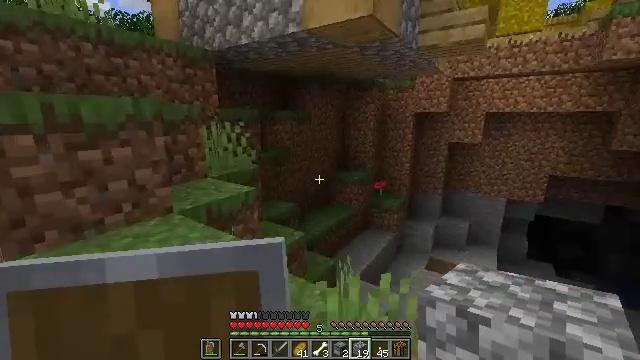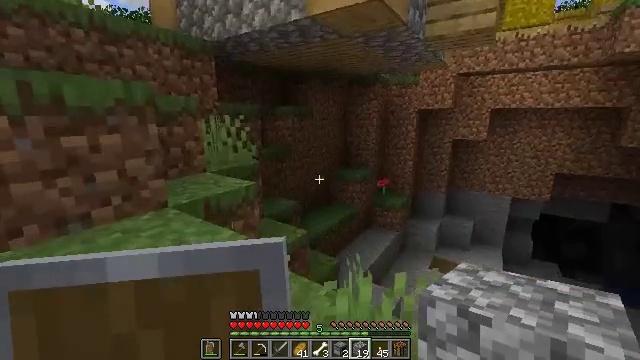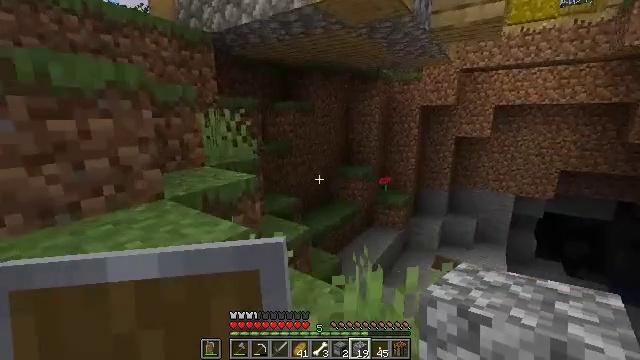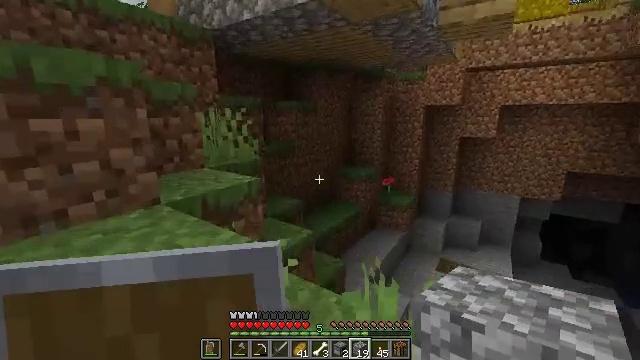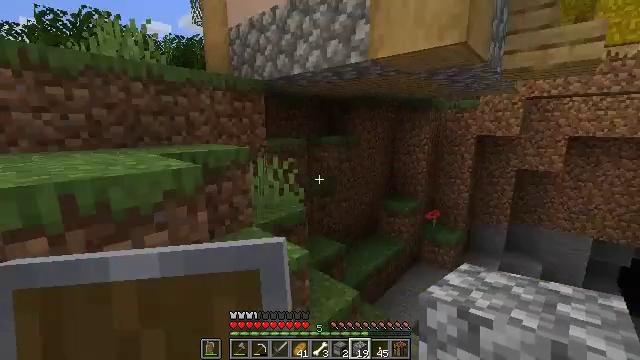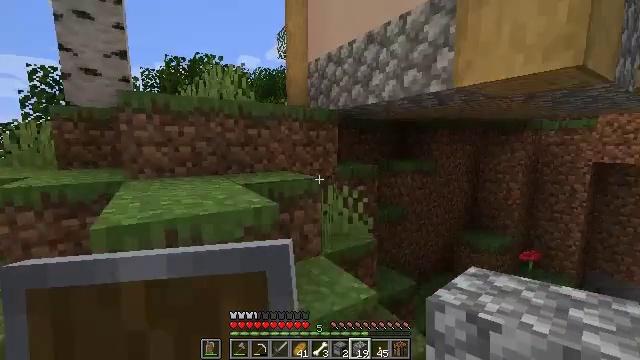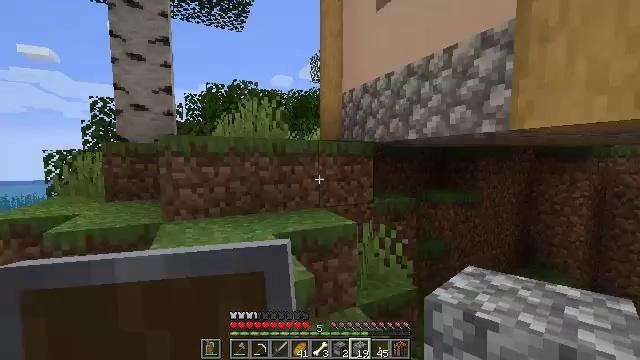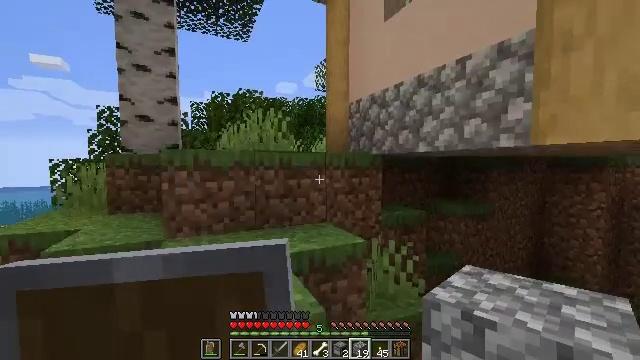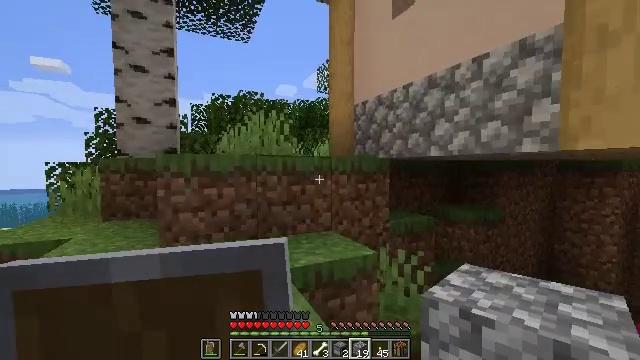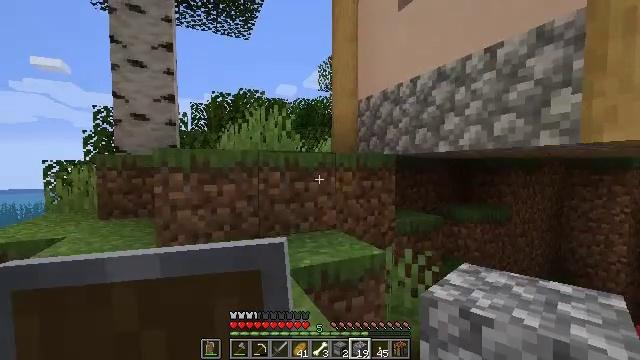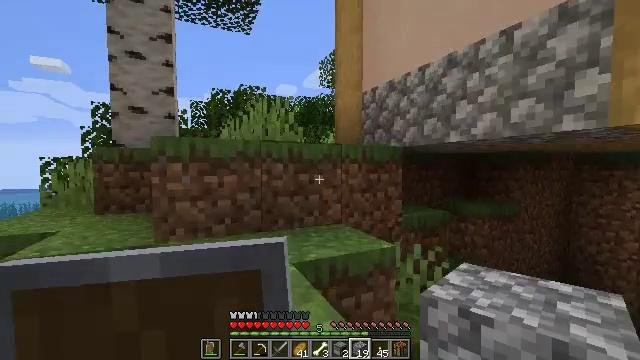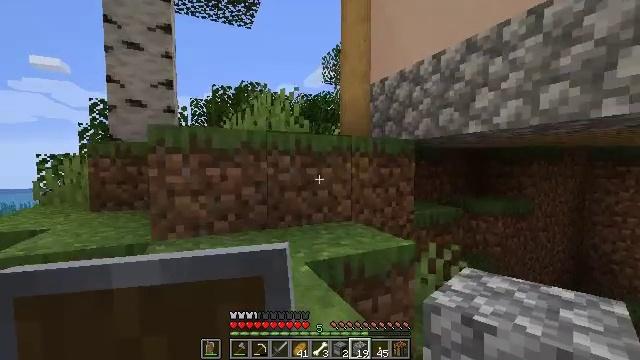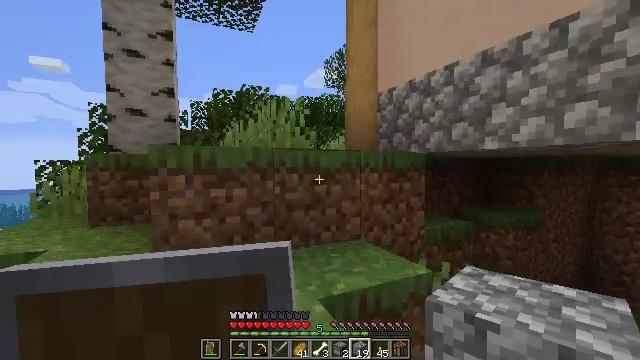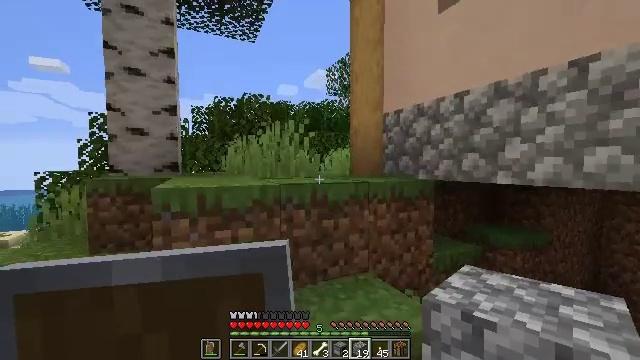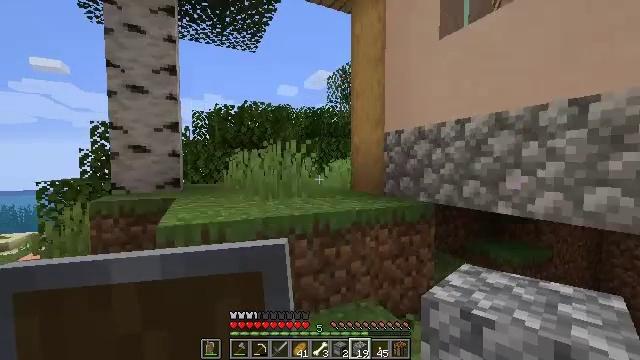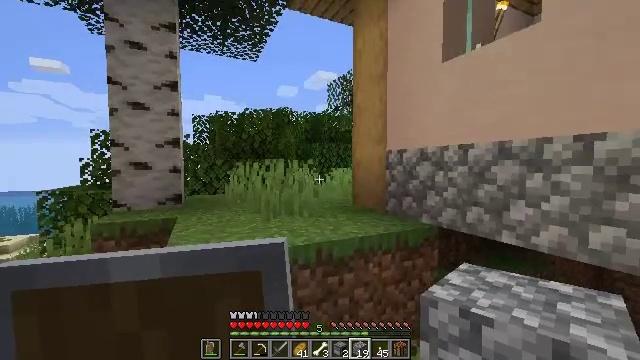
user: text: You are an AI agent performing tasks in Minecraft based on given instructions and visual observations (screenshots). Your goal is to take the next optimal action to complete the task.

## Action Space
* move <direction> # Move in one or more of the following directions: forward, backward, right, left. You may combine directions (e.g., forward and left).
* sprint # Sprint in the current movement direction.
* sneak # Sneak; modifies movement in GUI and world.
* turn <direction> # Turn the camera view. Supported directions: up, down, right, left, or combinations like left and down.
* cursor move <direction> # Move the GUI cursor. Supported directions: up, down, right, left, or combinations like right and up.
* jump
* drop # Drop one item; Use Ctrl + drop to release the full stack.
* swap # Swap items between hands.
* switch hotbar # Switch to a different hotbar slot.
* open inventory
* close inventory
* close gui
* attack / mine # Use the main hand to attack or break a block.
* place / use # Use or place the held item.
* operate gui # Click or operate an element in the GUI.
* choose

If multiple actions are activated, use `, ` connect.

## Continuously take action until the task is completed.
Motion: motion action
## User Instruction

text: Recycle the blast furnace by breaking it.
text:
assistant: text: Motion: move forward and move left, jump
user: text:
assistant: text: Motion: move forward and move left, jump
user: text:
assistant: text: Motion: move forward and move left, jump
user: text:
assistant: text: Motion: move forward and move left, turn left and up, jump
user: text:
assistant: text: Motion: move forward and move left, turn left and up, jump
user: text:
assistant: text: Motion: move forward and move left, turn left and up, jump
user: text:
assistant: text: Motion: move forward and move left, turn up
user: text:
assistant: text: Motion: move forward and move left
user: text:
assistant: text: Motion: move forward and move left, jump
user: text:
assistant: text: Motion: move forward and move left, jump
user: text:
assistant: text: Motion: move forward and move left, jump
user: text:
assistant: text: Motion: move forward and move left, jump
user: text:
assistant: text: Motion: move forward and move left, jump
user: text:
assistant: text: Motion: move forward
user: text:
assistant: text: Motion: move forward
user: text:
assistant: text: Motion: move forward
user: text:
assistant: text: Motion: move forward, jump
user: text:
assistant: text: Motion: move forward, jump
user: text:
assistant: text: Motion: move forward, jump
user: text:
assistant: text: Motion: move forward, jump
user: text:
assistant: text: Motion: move forward, jump
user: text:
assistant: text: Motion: move forward, jump
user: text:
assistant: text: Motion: move forward, jump
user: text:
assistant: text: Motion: move forward, jump
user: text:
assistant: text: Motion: move forward, jump
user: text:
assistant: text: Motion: move forward, jump
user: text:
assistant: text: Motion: move forward
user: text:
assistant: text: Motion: move forward
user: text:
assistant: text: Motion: move forward
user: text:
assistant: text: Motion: move forward, jump